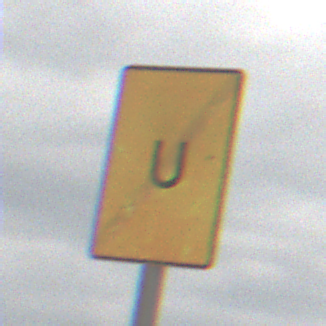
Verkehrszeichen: EndeUmleitung
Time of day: MorningAfternoon
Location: Outdoor (Nature)
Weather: Overcast
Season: NotSpecified
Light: Natural